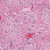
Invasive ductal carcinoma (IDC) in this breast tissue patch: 1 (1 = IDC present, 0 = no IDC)